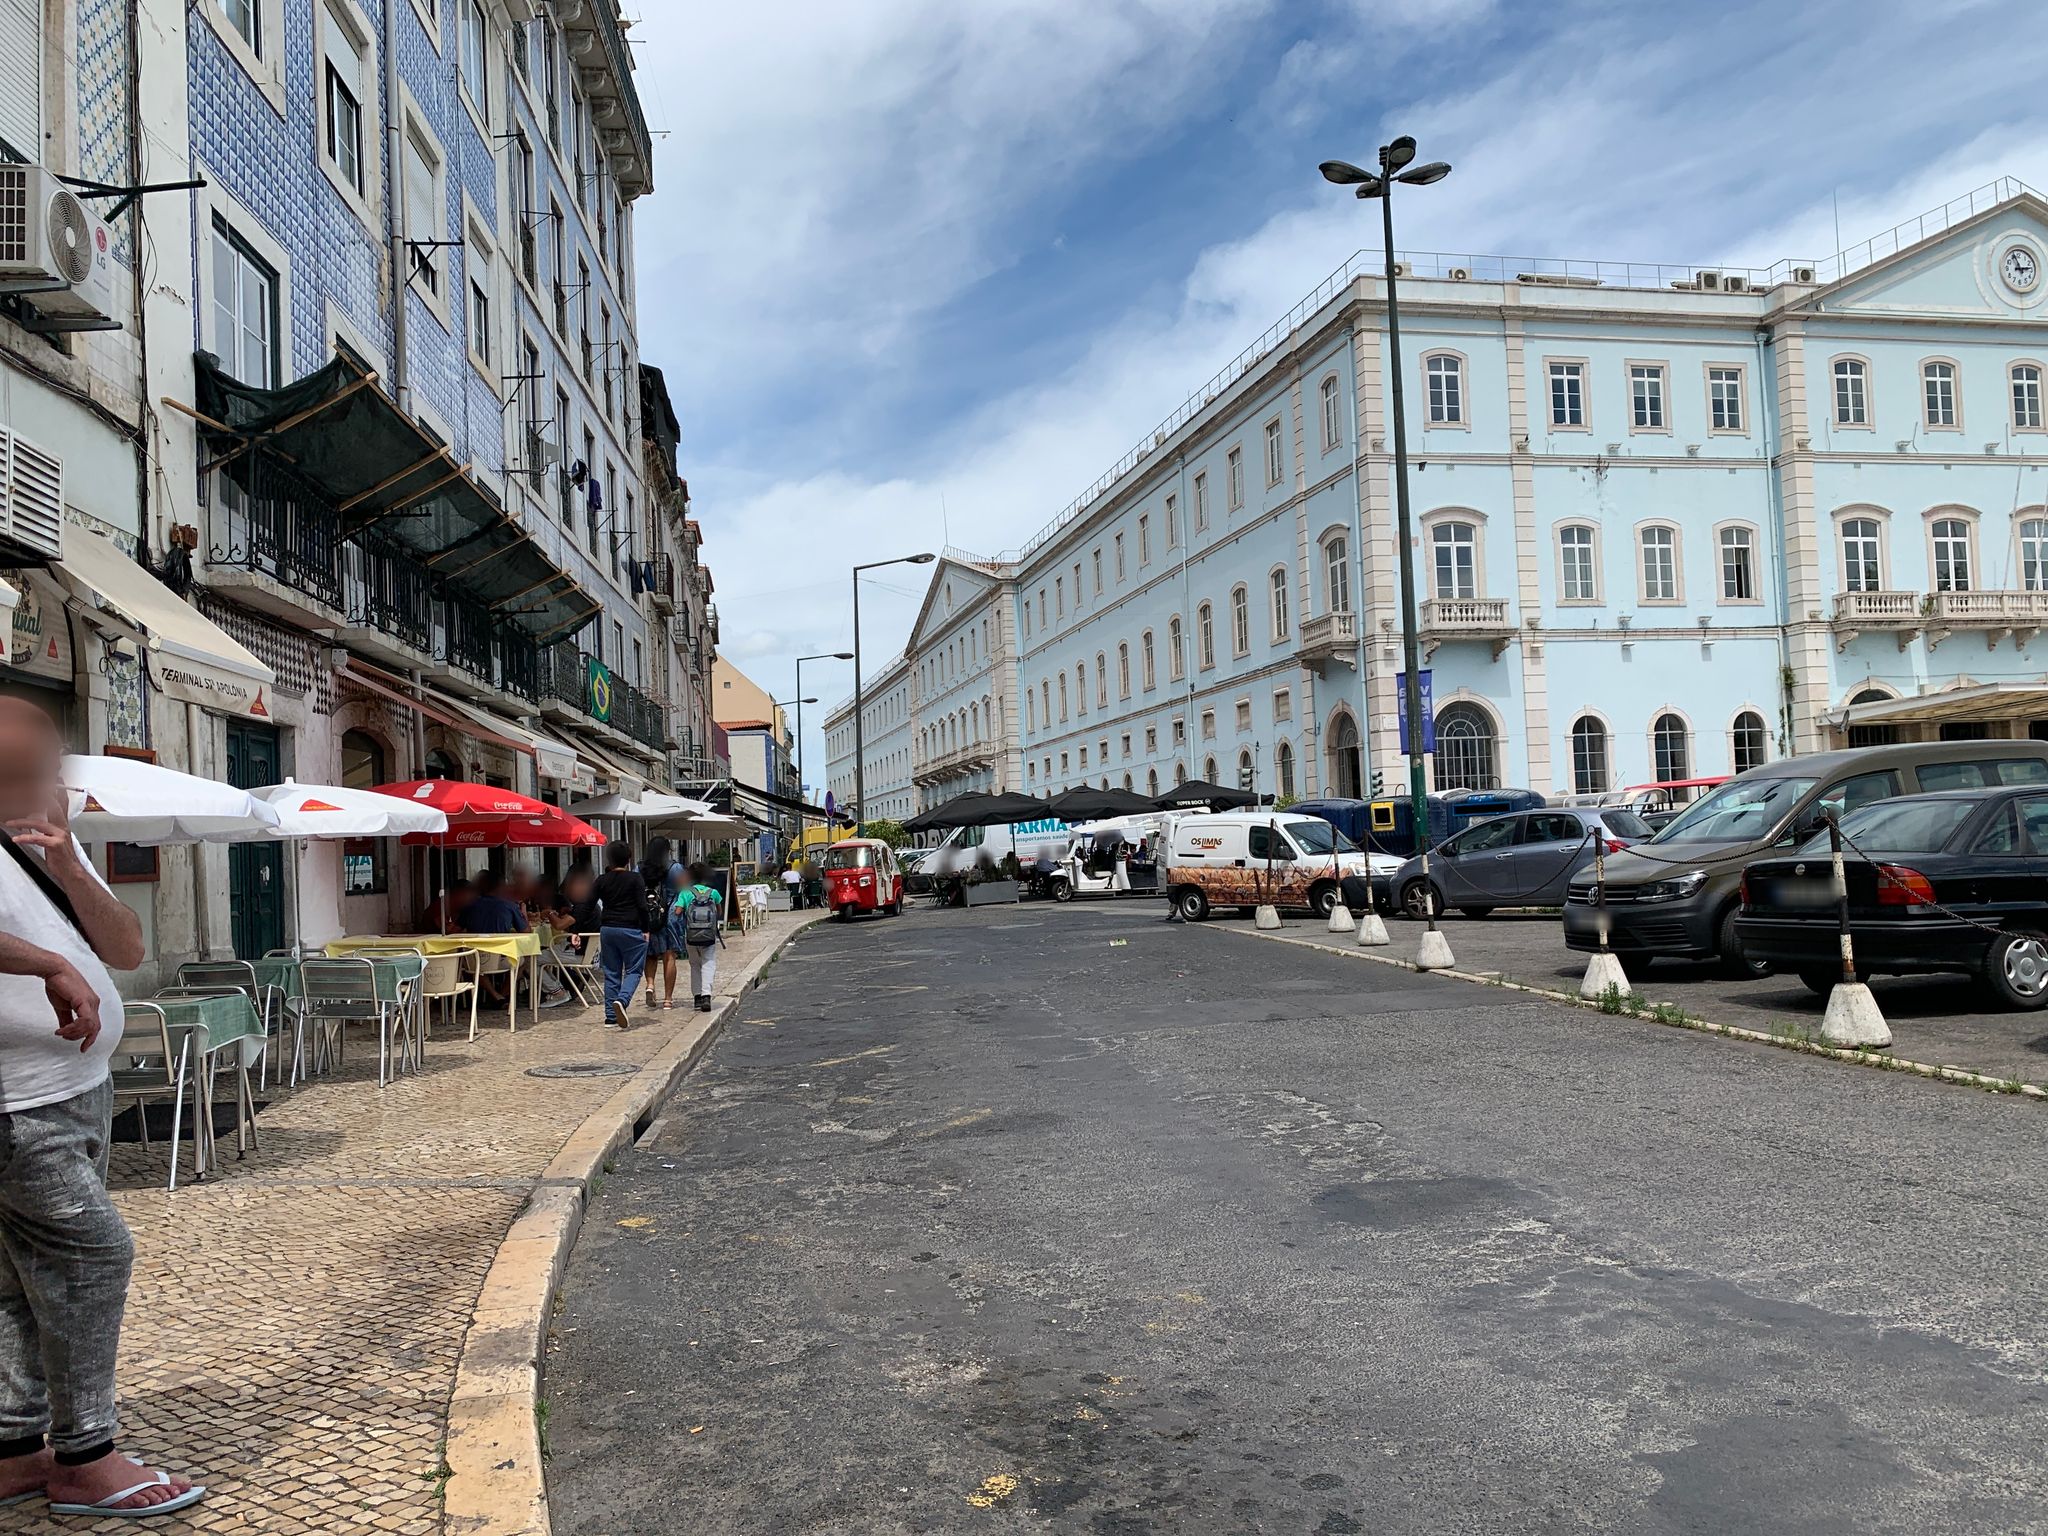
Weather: cloudy
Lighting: day
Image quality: good
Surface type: walking surface
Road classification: tertiary_link, residential
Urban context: urban centre
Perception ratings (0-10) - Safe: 4.61, Lively: 9.21, Beautiful: 3.3, Boring: 1.3, Depressing: 2.73, Wealthy: 8.03